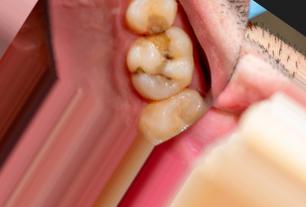
Condition: Caries